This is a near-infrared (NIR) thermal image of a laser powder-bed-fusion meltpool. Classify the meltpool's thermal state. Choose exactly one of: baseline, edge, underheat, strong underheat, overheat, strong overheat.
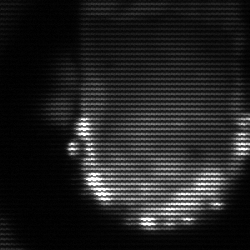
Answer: baseline